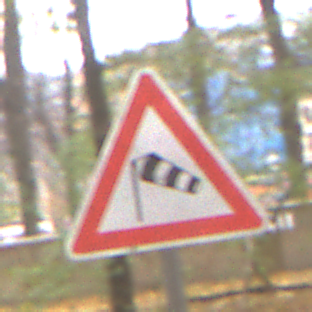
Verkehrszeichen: SeitenwindVonLinks
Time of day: Midday
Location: Outdoor (Nature)
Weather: Overcast
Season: NotSpecified
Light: Natural